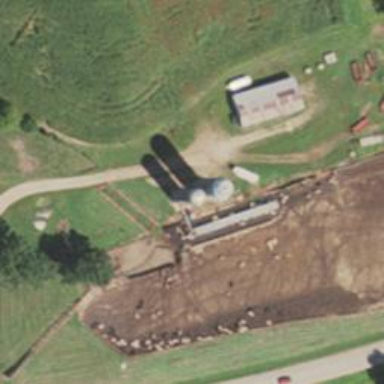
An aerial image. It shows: Silo.